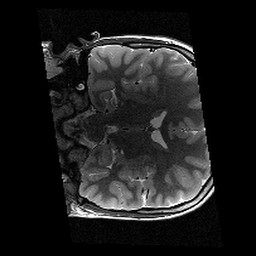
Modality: T2w
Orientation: coronal
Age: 11
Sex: male
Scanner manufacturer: siemens
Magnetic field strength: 3 T
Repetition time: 9.23 s
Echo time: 0.067 s